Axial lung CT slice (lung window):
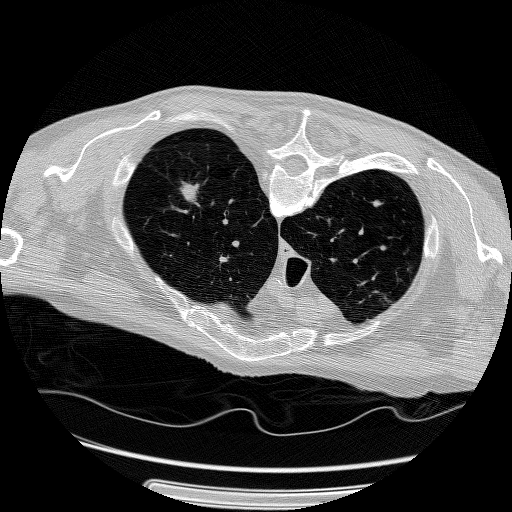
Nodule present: yes
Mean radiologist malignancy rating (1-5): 4.25